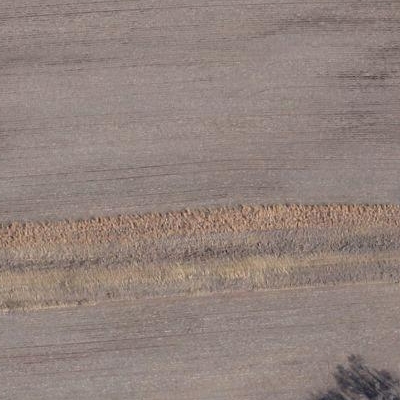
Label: bField